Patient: sex F, age 38
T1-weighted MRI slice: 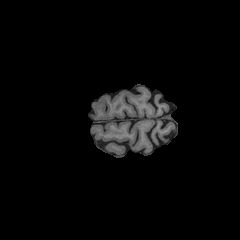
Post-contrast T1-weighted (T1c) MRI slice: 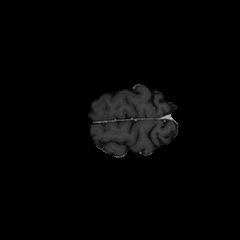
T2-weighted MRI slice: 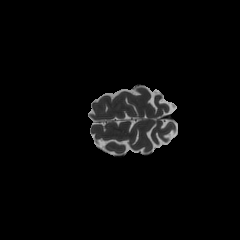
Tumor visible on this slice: no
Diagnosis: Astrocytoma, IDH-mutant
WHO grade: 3